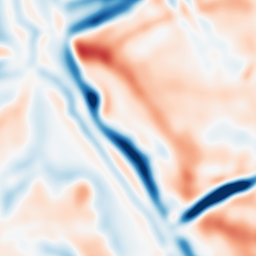
Category: multiscale
Decomposition family: dog
Decomposition parameters: sigma_low: 5
sigma_high: 10
Upsampling method: bilinear
Upsampling parameters: scale: 2
Upsampling scale: 2